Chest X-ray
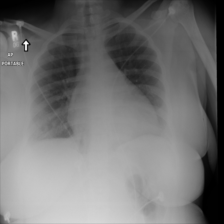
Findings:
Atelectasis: negative
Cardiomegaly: negative
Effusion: negative
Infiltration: negative
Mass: negative
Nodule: negative
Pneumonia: negative
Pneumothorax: negative
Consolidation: negative
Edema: negative
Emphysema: negative
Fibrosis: negative
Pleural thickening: negative
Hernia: negative